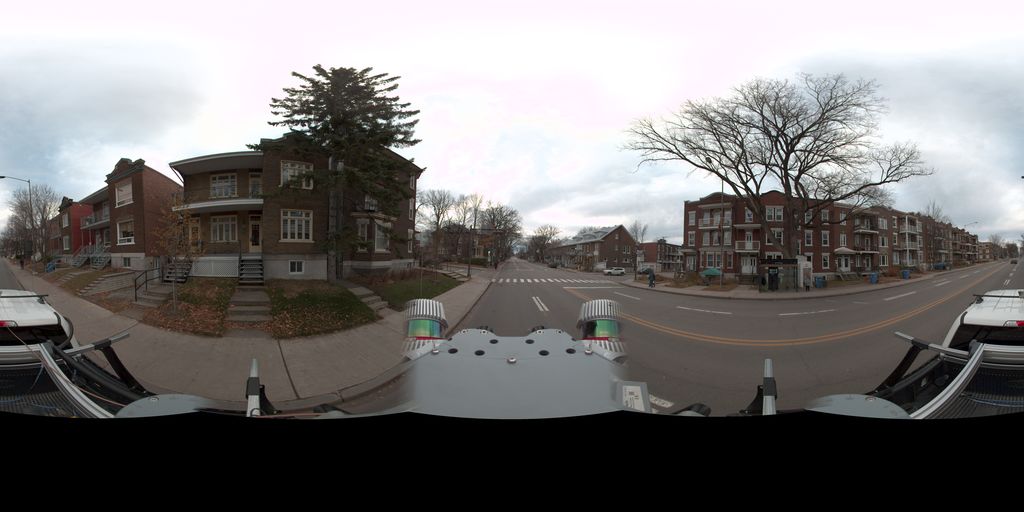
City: quebec_city